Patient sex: M
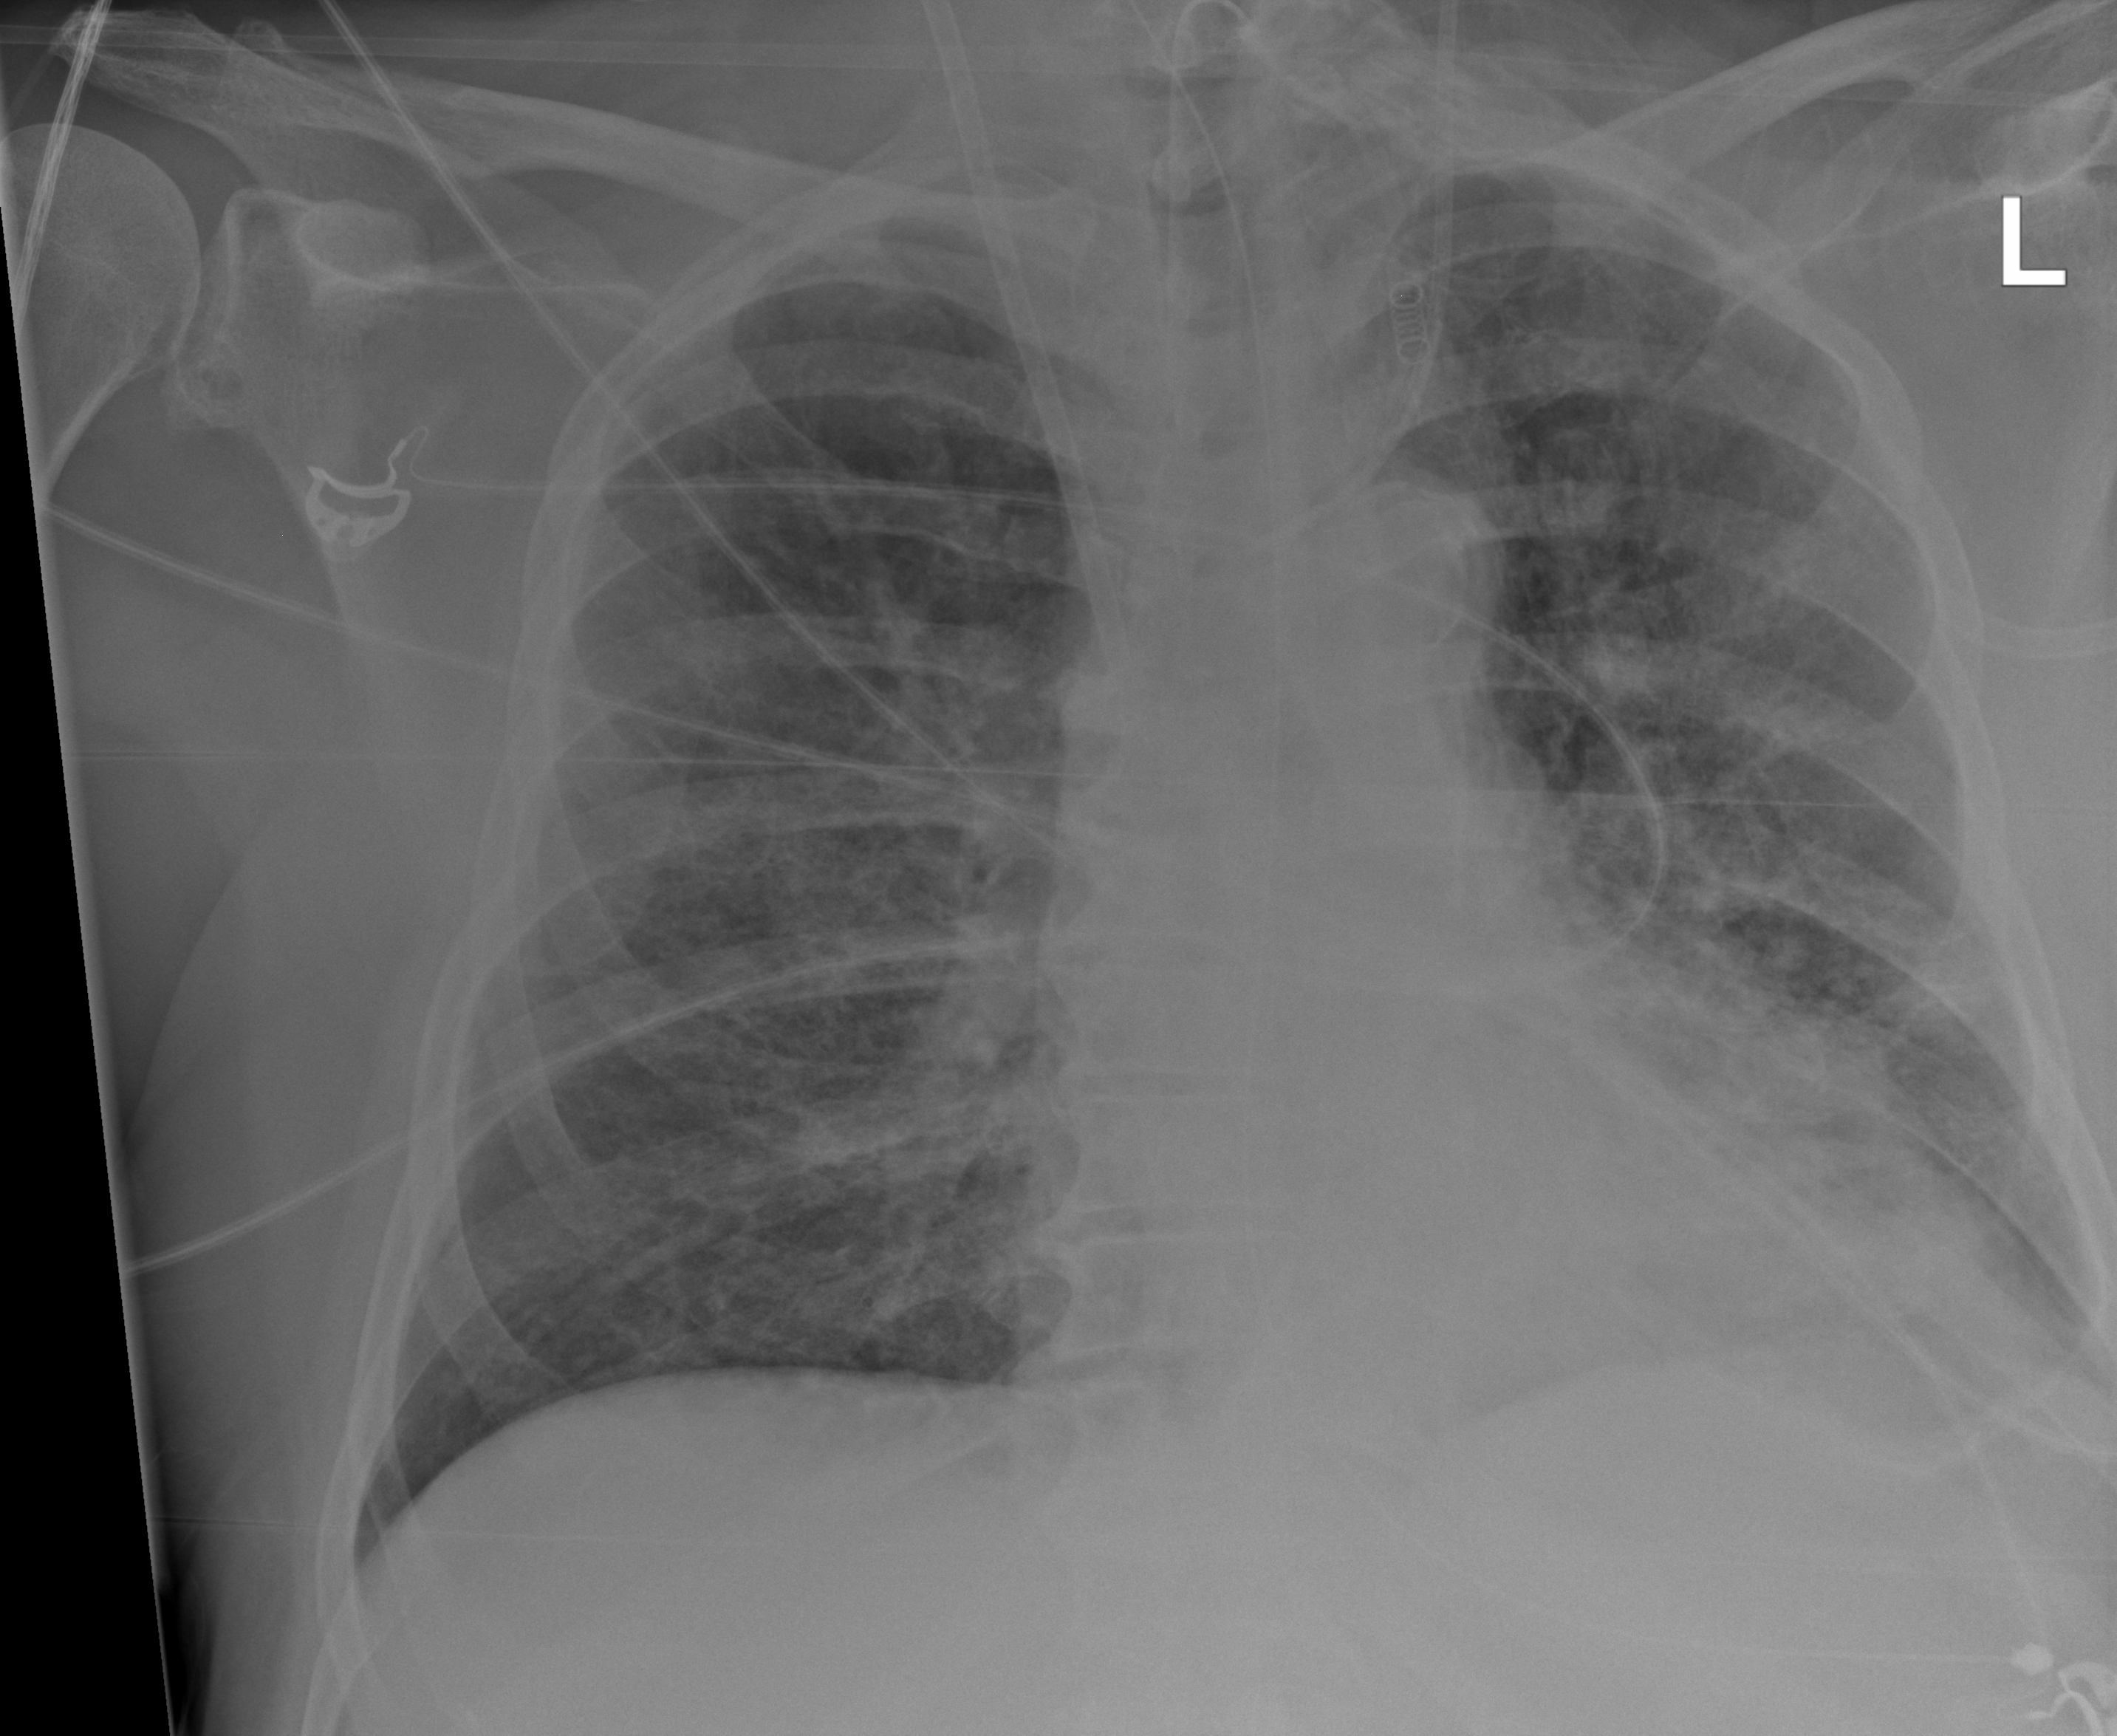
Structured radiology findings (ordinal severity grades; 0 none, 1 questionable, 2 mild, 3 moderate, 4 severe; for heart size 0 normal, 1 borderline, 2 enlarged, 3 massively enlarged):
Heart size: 1
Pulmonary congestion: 2
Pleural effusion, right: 0
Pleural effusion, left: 2
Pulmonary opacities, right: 2
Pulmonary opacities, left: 2
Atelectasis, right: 2
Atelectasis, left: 2